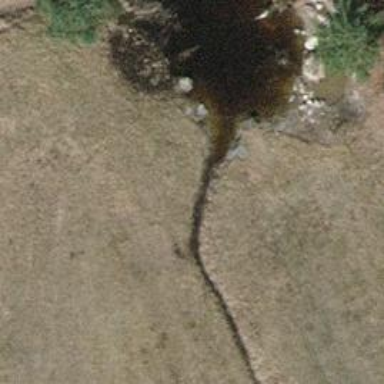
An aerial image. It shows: Ditch in the surroundings.